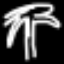
Label: palm tree